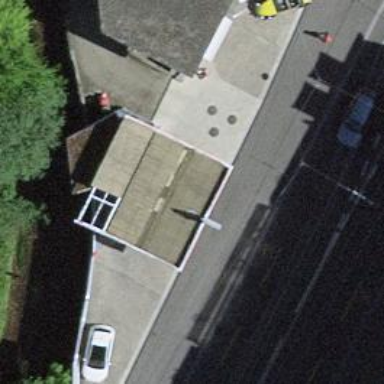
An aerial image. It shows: Fuel station.